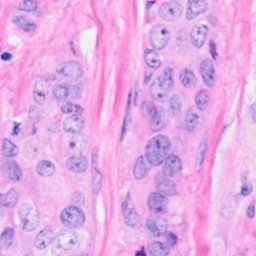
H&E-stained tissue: Breast